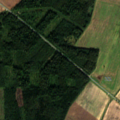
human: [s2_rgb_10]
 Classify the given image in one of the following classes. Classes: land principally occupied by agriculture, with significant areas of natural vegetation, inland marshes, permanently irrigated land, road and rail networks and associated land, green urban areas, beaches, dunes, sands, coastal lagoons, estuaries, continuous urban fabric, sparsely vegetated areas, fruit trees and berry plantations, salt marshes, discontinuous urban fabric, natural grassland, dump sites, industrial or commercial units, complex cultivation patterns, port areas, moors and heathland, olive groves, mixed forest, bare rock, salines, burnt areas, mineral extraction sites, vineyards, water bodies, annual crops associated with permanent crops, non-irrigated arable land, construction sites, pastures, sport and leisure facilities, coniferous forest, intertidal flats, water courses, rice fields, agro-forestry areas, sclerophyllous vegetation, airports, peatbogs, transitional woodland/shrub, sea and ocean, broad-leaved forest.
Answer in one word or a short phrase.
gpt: non-irrigated arable land, mixed forest, transitional woodland/shrub